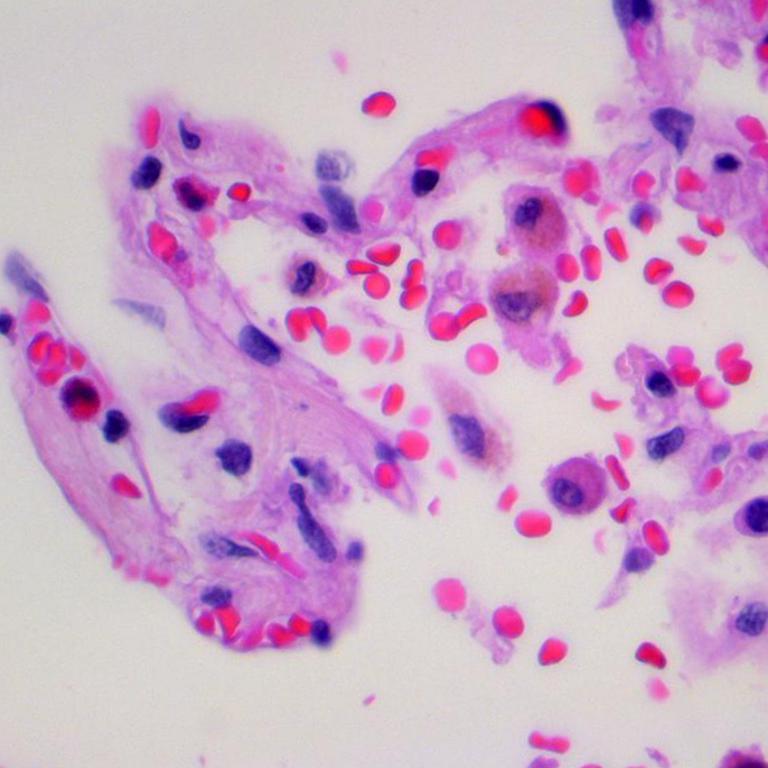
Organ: lung
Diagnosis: benign